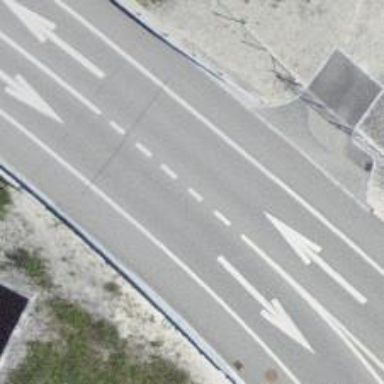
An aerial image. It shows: Asphalt trunk highway.